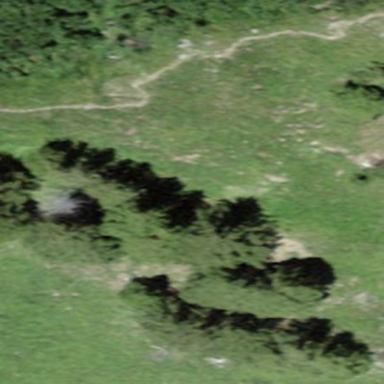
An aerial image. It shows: Forest area.